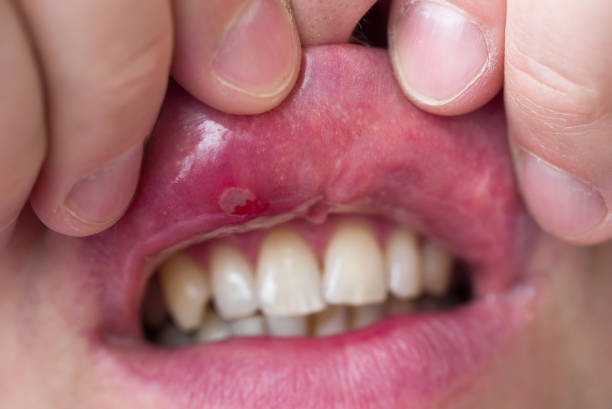
Condition: Mouth Ulcer